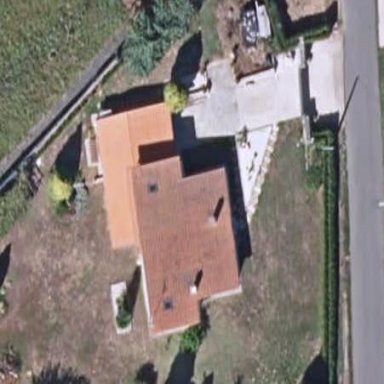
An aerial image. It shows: Simple and straightforward house.